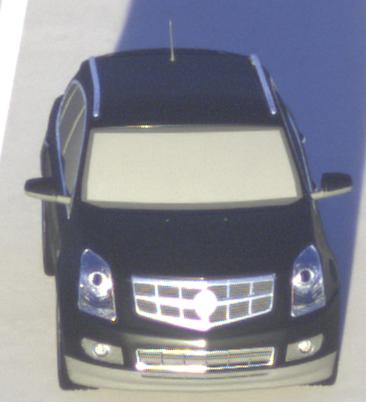
Make: Cadillac
Model: SRX 3.0 V6
Detailed model: SRX (II)
Model produced from: 2010/12
Model produced until: 2012/01
Doors: 5
Color: black
Road condition: dry road
Daytime: sunrise or sunset
Contrast: high contrast